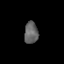
Tissue: prostate
Cell type: T cells
Senescence score: 0.7153
Nuclear area (px): 293
Mean DAPI intensity: 100.788